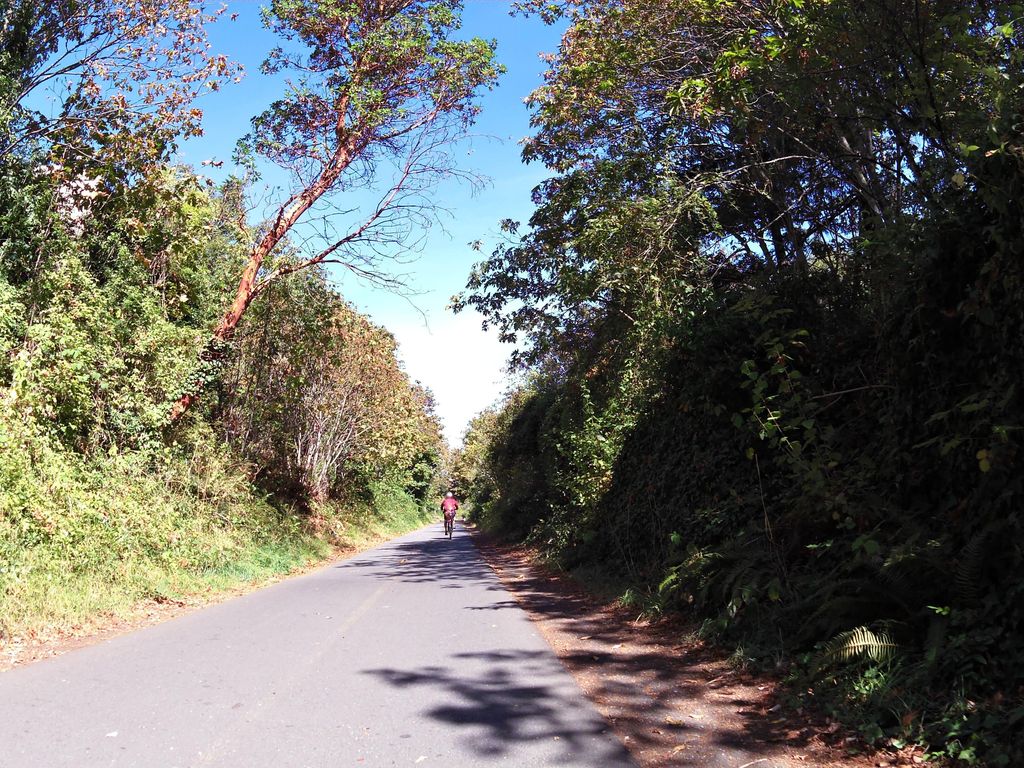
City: victoria